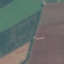
Label: AnnualCrop